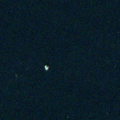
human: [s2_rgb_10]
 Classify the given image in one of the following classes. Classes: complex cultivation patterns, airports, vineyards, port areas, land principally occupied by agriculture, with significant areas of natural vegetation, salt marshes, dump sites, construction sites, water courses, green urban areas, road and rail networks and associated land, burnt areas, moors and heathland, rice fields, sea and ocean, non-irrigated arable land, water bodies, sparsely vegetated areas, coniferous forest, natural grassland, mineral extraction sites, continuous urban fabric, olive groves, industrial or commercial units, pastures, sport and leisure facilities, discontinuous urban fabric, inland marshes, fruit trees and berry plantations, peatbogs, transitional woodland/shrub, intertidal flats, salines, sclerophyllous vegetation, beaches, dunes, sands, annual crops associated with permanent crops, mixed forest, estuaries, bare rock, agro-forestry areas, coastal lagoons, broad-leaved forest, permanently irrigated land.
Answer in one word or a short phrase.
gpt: sea and ocean